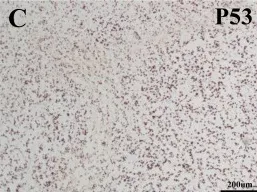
Immunohistochemical sections presented positive expression of P53. ZM-0408, ZSGB-BIO).
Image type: pathology (immunostaining)